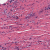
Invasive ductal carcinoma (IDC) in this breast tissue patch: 0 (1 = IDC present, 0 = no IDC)